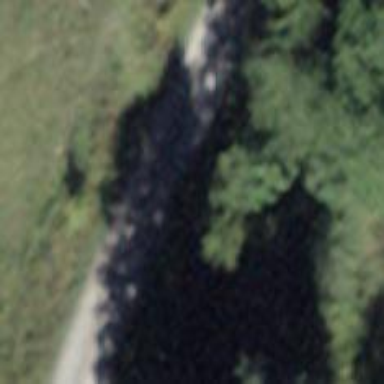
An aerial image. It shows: Unclassified road with fine gravel surface.